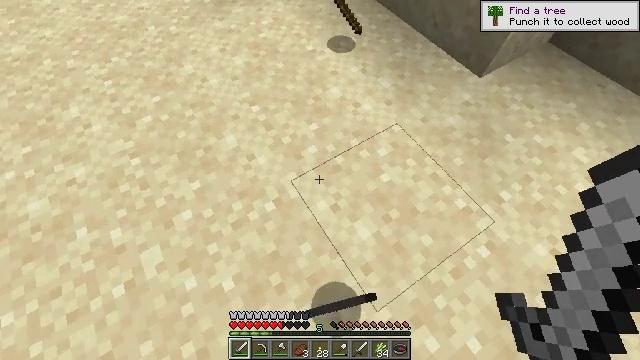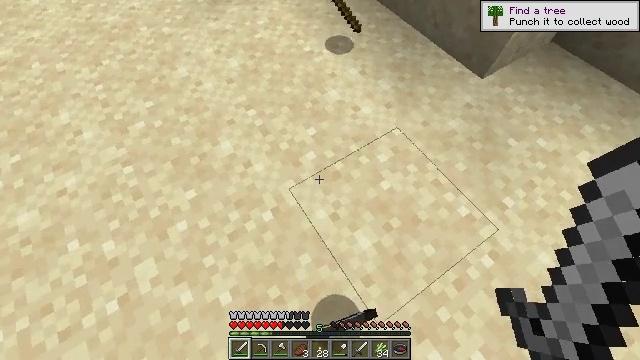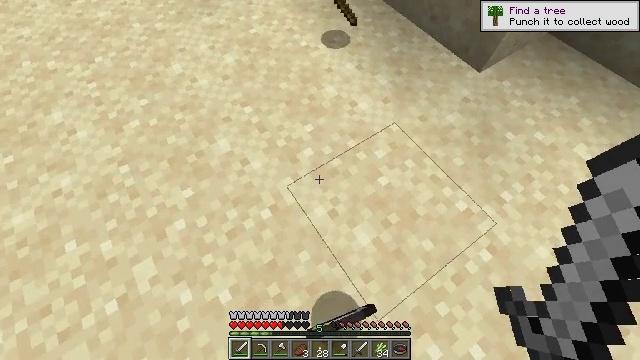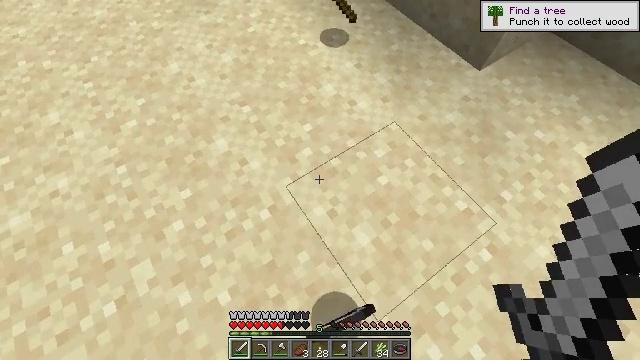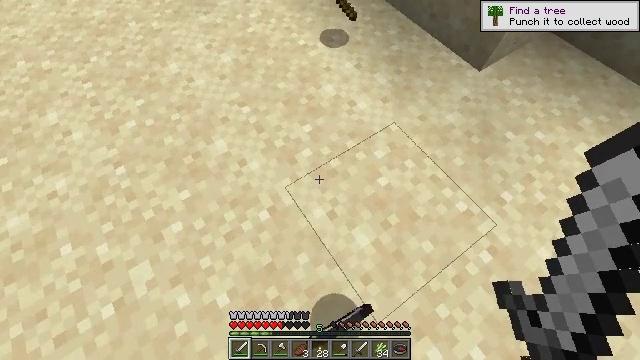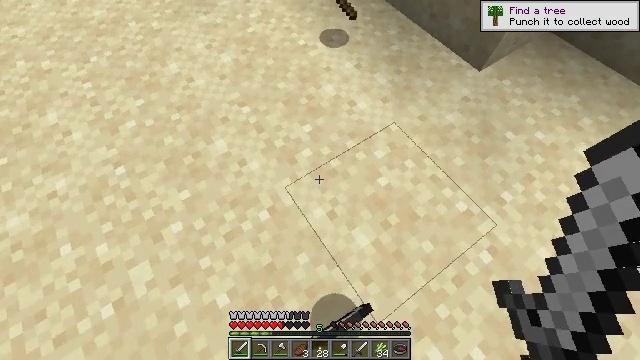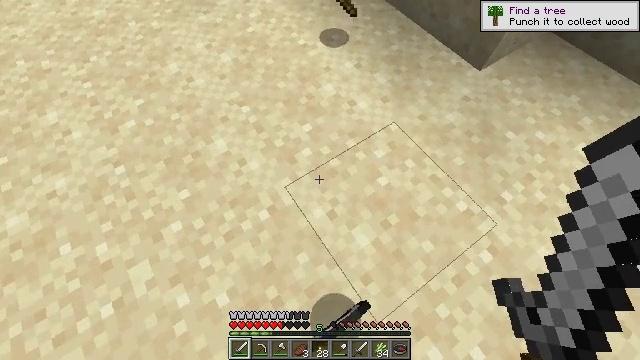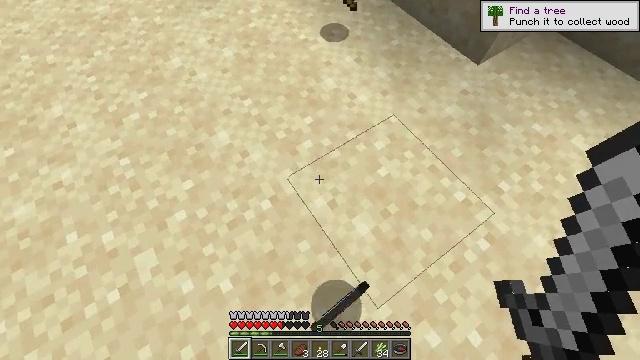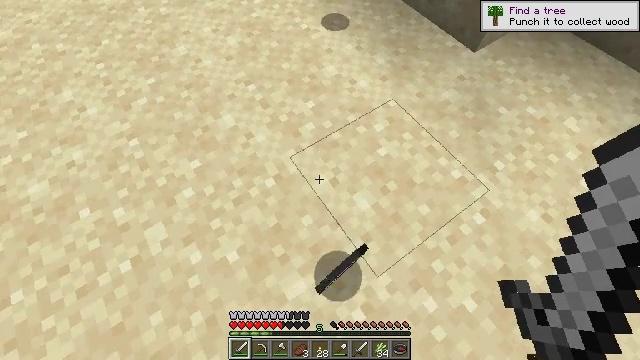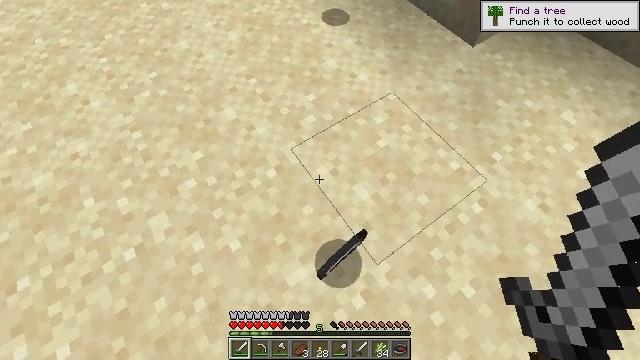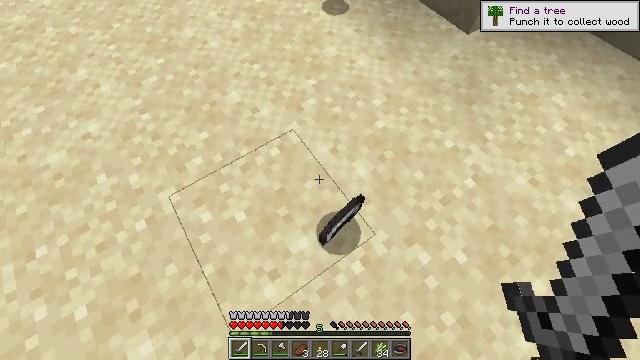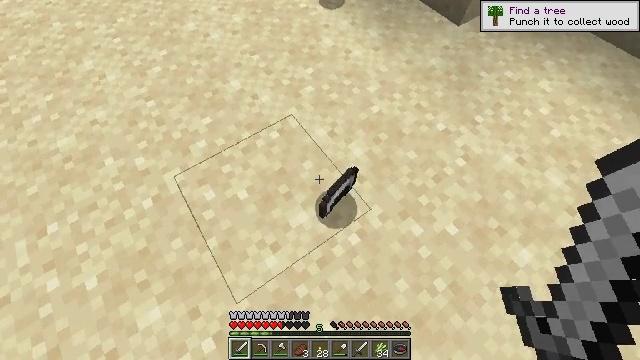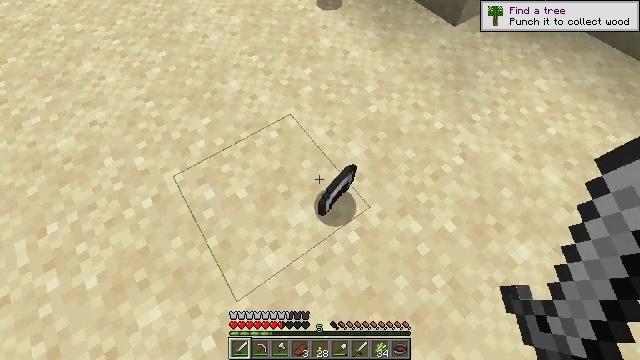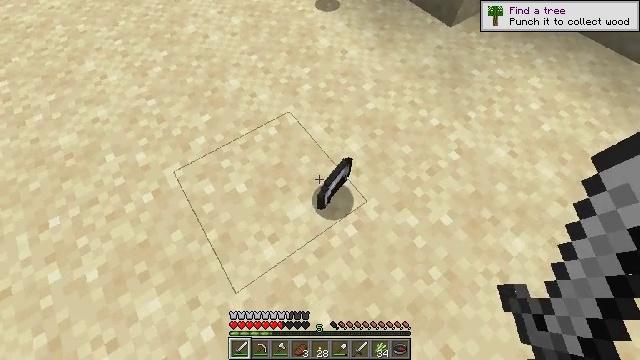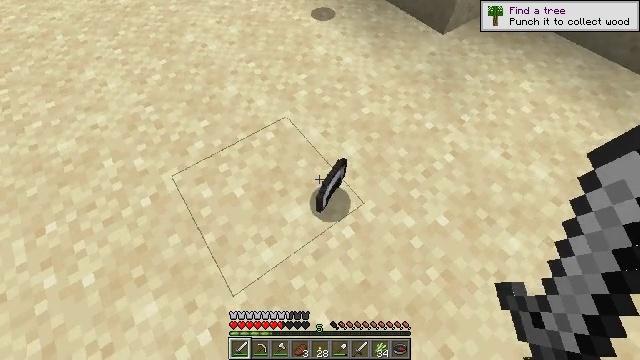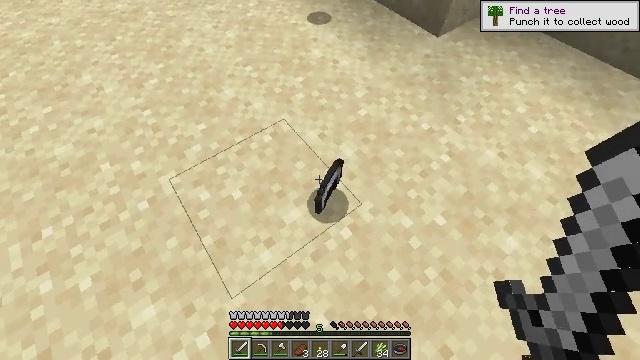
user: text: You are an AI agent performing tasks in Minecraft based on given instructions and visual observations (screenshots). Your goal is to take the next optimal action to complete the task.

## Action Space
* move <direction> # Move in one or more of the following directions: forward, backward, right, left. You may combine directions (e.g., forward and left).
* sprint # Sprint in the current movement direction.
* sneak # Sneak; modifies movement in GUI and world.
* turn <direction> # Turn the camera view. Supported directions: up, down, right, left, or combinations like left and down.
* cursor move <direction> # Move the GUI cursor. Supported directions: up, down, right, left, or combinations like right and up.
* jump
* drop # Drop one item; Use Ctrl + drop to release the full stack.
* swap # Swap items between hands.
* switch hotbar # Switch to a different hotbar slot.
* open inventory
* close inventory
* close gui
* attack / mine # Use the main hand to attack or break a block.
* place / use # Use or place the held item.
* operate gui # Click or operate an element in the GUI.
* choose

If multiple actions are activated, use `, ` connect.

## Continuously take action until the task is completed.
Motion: motion action
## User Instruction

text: Drop an iron helmet.
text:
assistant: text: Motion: no_op
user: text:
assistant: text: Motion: turn down
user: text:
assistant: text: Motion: no_op
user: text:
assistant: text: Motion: no_op
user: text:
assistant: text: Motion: no_op
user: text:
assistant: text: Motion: no_op
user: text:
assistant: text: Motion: move back
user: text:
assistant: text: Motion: move back
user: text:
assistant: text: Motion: move back
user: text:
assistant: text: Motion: move back
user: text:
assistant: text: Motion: no_op
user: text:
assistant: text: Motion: no_op
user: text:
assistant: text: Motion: no_op
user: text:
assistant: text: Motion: turn up
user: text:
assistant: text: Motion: no_op
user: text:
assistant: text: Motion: turn up
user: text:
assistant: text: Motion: turn up
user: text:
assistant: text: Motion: turn up
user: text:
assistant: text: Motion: turn up
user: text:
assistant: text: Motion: turn up
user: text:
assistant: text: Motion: turn up
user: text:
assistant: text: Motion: no_op
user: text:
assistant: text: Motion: close inventory
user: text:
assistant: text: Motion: close inventory
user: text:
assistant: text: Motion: close inventory
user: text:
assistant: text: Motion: no_op
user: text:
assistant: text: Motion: no_op
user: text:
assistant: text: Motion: no_op
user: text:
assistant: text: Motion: no_op
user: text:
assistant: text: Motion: no_op